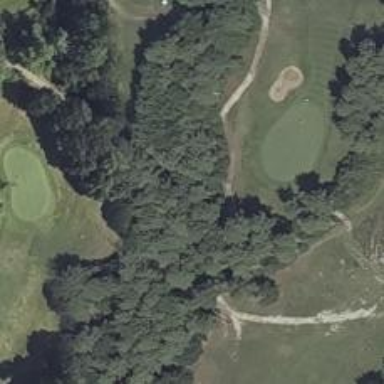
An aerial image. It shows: Service road used as golf cart path.